Question: I'm currently working with an WPF MVVM project which has a user control used by several views but with a different range of values.
Here is an example of what i need.

As you can see, the control has to respond with a different behavior depending on the values which i need to show in the slidder (no matter the numbers, this is just an example).
One of the problems is that the project is developed using the MVVM design pattern, so the 'code behind' should not be a good option (but if it solves the problem, it is fine for me), so i think it might be a bit harder to do it in the XAML.
The pics which I have shown before was done it in static way by creating a grid just beside the slider with a couple of textblocks, but is impossible to hold this solution because i have to create a new one anytime I need it.
I thought to start a solution by using a StackPanel or DockPanel with a set height... but if you think a little this is not a good option when you want to show two values because you need to specify the vertical align for each of this values, and this doesn't sounds good.
The only way I think is to make an override or something which allows the slider to show the Ticks based on the height of the slider... is there a way to do something like this?
I just wrote some lines of code, but nothing relevant because I don't know how to solve this task. I don't need code, I need ideas.
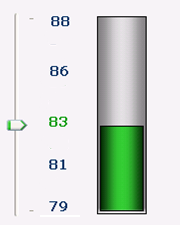
Answer: We work together so i will leave the solution we have found to this problem in case anyone else is interested.
First we have created 2 classes.
'''
class NumberedSlider : System.Windows.Controls.Slider
{
public static readonly DependencyProperty RangeMinProperty = DependencyProperty.Register(
"RangeMinSlider", typeof(int), typeof(NumberedTickBar), new FrameworkPropertyMetadata(0));
public int RangeMin
{
get { return (int)base.GetValue(RangeMinProperty); }
set { base.SetValue(RangeMinProperty, value); }
}
public static readonly DependencyProperty RangeMaxProperty = DependencyProperty.Register(
"RangeMaxSlider", typeof(int), typeof(NumberedTickBar), new FrameworkPropertyMetadata(0));
public int RangeMax
{
get { return (int)base.GetValue(RangeMaxProperty); }
set { base.SetValue(RangeMaxProperty, value); }
}
}
'''
'''
public class NumberedTickBar : TickBar
{
public static readonly DependencyProperty RangeMinProperty = DependencyProperty.Register(
"RangeMin", typeof (int), typeof (NumberedTickBar), new FrameworkPropertyMetadata(0));
public int RangeMin
{
get { return (int) base.GetValue(RangeMinProperty); }
set { base.SetValue(RangeMinProperty, value); }
}
public static readonly DependencyProperty RangeMaxProperty = DependencyProperty.Register(
"RangeMax", typeof (int), typeof (NumberedTickBar), new FrameworkPropertyMetadata(0));
public int RangeMax
{
get { return (int) base.GetValue(RangeMaxProperty); }
set { base.SetValue(RangeMaxProperty, value); }
}
protected override void OnRender(DrawingContext dc)
{
Size size = new Size(base.ActualWidth, base.ActualHeight);
int tickCount;
if ((this.Maximum - this.Minimum)%this.TickFrequency == 0)
tickCount = (int) ((this.Maximum - this.Minimum)/this.TickFrequency);
else
tickCount = (int) ((this.Maximum - this.Minimum)/this.TickFrequency) + 1;
double tickFrequencySize = (size.Height*this.TickFrequency/(this.Maximum - this.Minimum));
// Draw each tick text
for (int i = 0; i <= tickCount; i++)
{
int value = Convert.ToInt32(this.Minimum + this.TickFrequency*i);
string text = Convert.ToString(value, 10);
FormattedText formattedText;
if (value >= this.RangeMin && value <= this.RangeMax)
formattedText = new FormattedText(text, CultureInfo.GetCultureInfo("en-us"),
FlowDirection.LeftToRight, new Typeface("Arial Rounded MT Bold"), 16,
Brushes.Green);
else
formattedText = new FormattedText(text, CultureInfo.GetCultureInfo("en-us"),
FlowDirection.LeftToRight, new Typeface("Arial Rounded MT Bold"), 16,
Brushes.DarkBlue);
dc.DrawText(formattedText, new Point(30, (tickFrequencySize*(tickCount - i)-6)));
}
}
}
'''
Then we have replaced the tickbar on control template of the vertical slider like the following example:
<URL>
but also adding the 2 new values of dependency properties:
'''
<common:NumberedTickBar Margin="0,0,0,10" x:Name="TopTick"
SnapsToDevicePixels="True" Placement="Left"
Fill="{StaticResource GlyphBrush}" Width="4"
RangeMax="{Binding RelativeSource={RelativeSource TemplatedParent}, Path=RangeMax}"
RangeMin="{Binding RelativeSource={RelativeSource TemplatedParent}, Path=RangeMin}"/>
'''
Finally on the xaml of the user control we have some code like this one:
'''
<Grid>
<Grid.ColumnDefinitions>
<ColumnDefinition Width="50*"/>
<ColumnDefinition Width="50*"/>
</Grid.ColumnDefinitions>
<Grid>
<common:NumberedSlider x:Name="SliderValue" MinHeight="180" Margin="5 15 5 15" Orientation="Vertical"
Maximum="89"
Minimum="77"
Value="{Binding BarValue, Mode=TwoWay}"
TickFrequency="1"
IsSnapToTickEnabled="True"
RangeMin="82"
RangeMax="85"
IsEnabled="{Binding SliderEnabled}"/>
</Grid>
<Grid Grid.Column="1">
<ProgressBar Orientation="Vertical" Width="70"
Minimum="{Binding ElementName=SliderValue,Path=Minimum}"
Maximum="{Binding ElementName=SliderValue,Path=Maximum}"
Value="{Binding ElementName=SliderValue, Path=Value}" Margin="0 14" Background="Gray" MinHeight="200"
Foreground="{Binding ColorBar, Converter= {StaticResource setSteelPointLevelConverter}}" />
</Grid>
</Grid>
'''
Hope this approch can help anyone else.